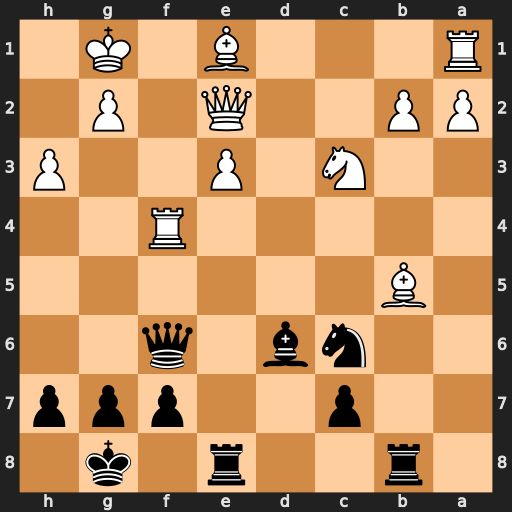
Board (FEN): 1r2r1k1/2p2ppp/2nb1q2/1B6/5R2/2N1P2P/PP2Q1P1/R3B1K1
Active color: b
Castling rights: -
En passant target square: -
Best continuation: Bxf4 Nd5 Bxe3+